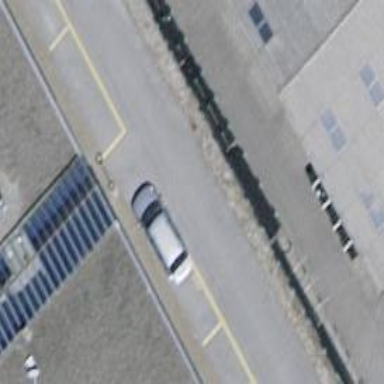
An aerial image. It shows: Footway passing through tunnel.